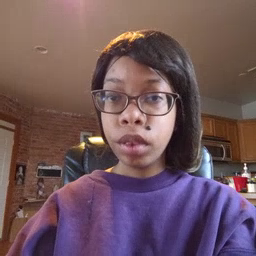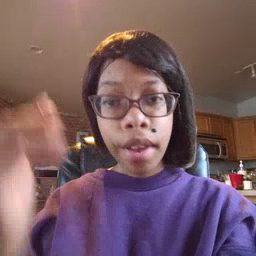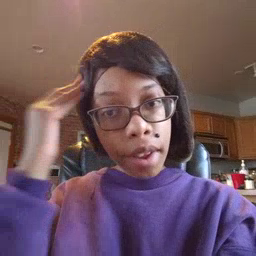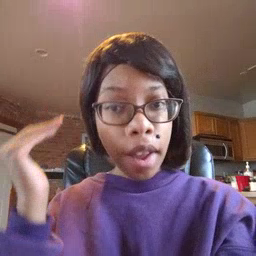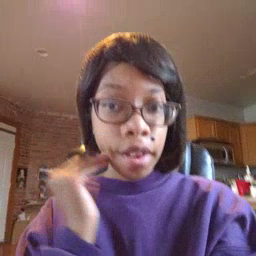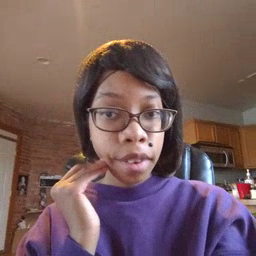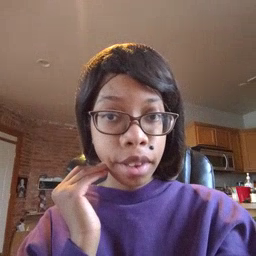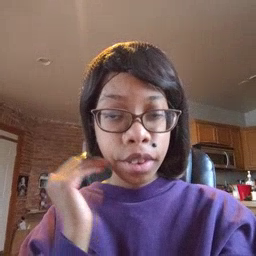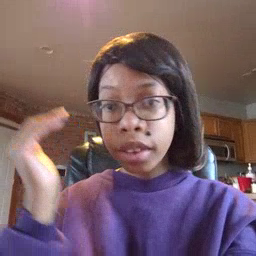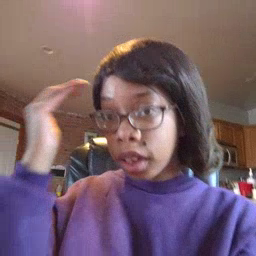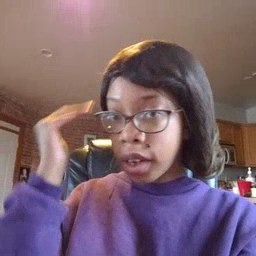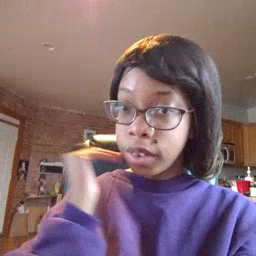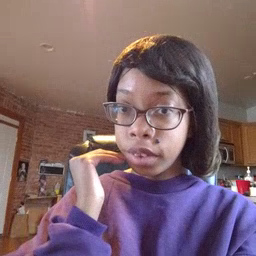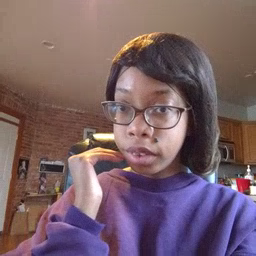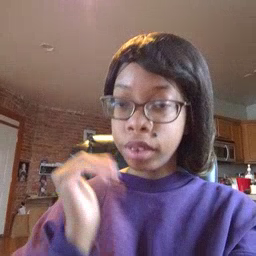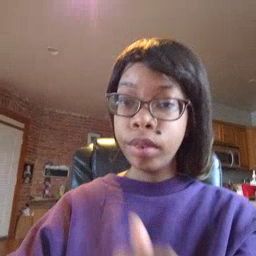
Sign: head